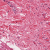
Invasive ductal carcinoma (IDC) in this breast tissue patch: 0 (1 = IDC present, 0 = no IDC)